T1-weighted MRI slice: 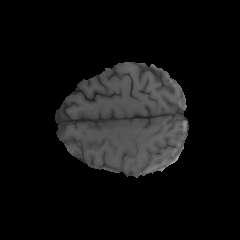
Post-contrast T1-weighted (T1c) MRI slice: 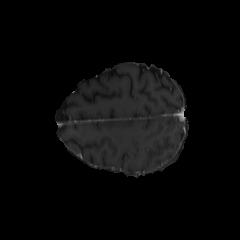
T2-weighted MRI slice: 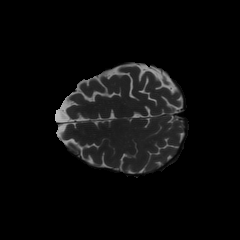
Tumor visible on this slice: no